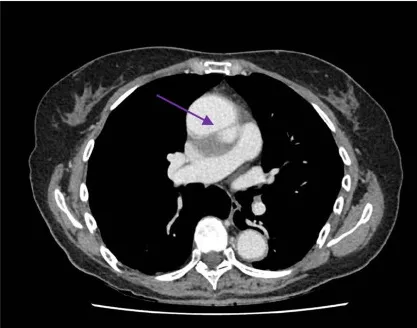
(A) Contrast medium CT scan showing an aneurysm of the ascending aorta (53 x 54 mm) with a tear of the intima, creating a thick false lumen (4 mm), which is indicated by the purple arrow.
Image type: radiology (ct)